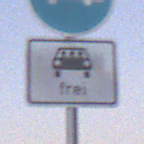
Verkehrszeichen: MehrfachbesetzePersonenkraftwagenFrei
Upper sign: Busssonderstreifen
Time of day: Dusk
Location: Outdoor (Nature)
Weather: Clear
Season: NotSpecified
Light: Natural